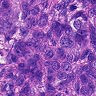
Metastatic tissue present: yes